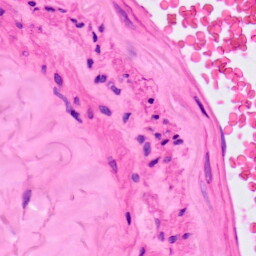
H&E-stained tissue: Lung